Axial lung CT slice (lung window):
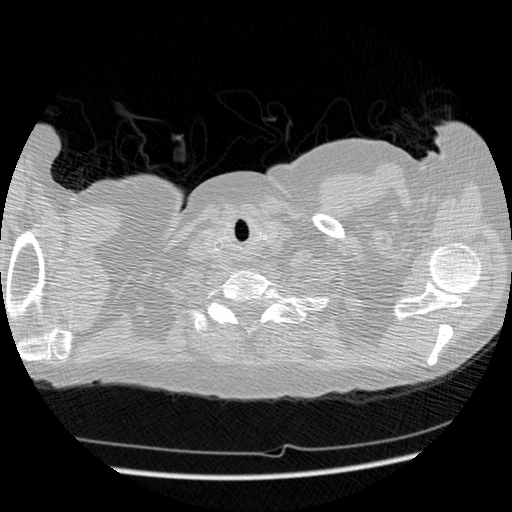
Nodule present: no